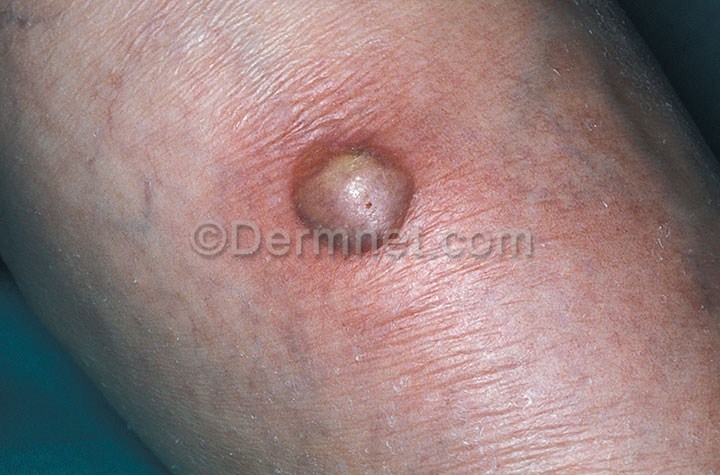
Disease: Vasculitis Photos